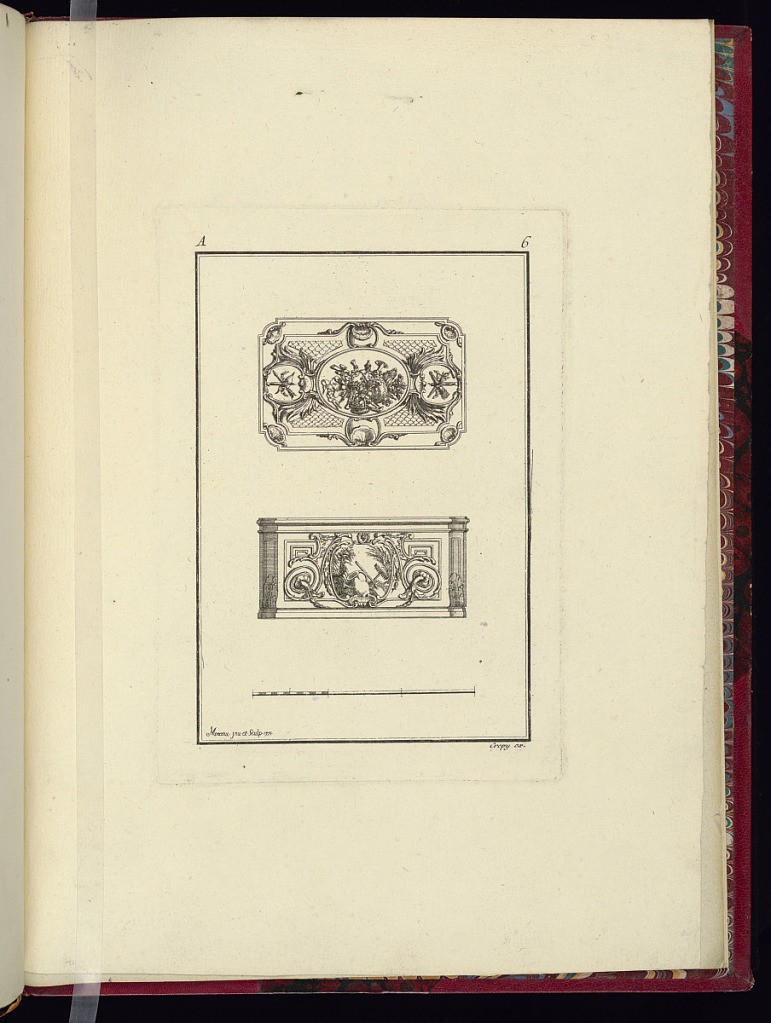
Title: Snuffbox Design
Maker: Pierre Moreau, French, 1722 – 1798
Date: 1771
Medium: Etching and engraving on laid paper
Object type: Print
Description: Within a double-lined frame, a design for a snuffbox, showing the lid, in the upper center and the side below, with a scale in the lower center. The lid is decorated with a central trophy of musical instruments, flowers, and ribbons within a central cartouche, surrounded by a scale pattern, with two cartouches on either side with trophies of bows and arrows in quivers. The corners and sides are decorated with shells, leaves, scrolls and fleurons. The side of the box is decorated with a central cartouche depicting agricultural tools within a landscape framed by leaf scrolls, fleurons and shell motifs, with scrollwork, with acanthus leaves and rosettes, with a Greek key motif. The plate is numbered, signed, and dated.